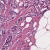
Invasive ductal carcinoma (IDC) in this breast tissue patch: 1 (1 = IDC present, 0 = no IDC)